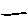
Label: line